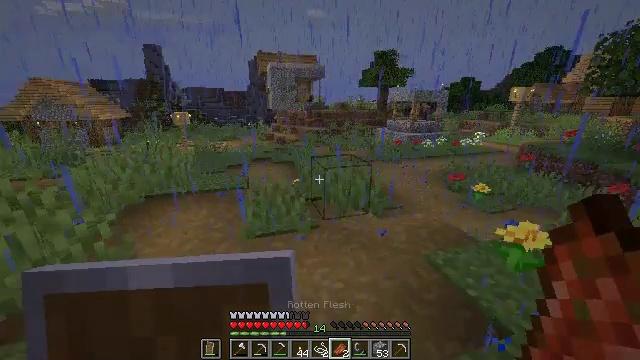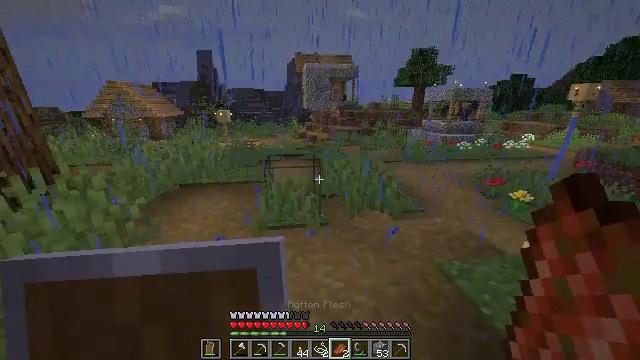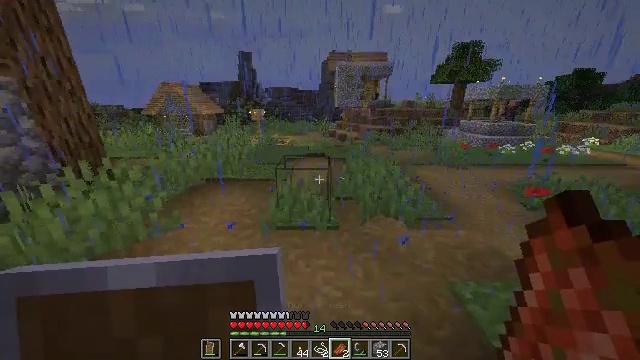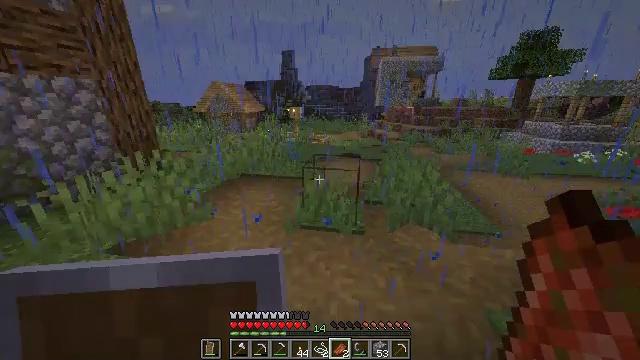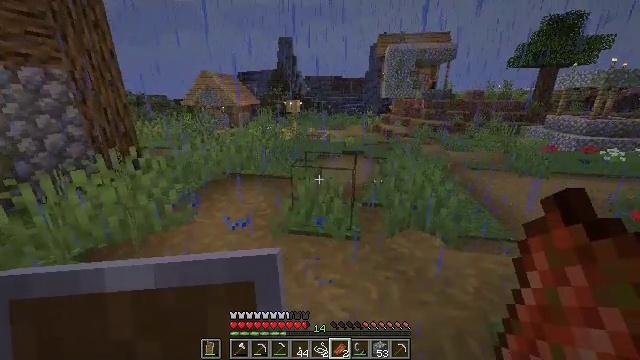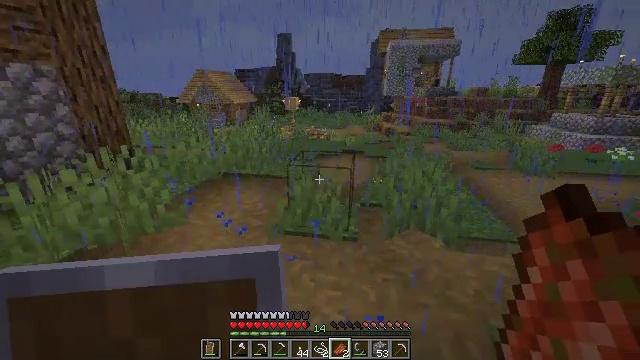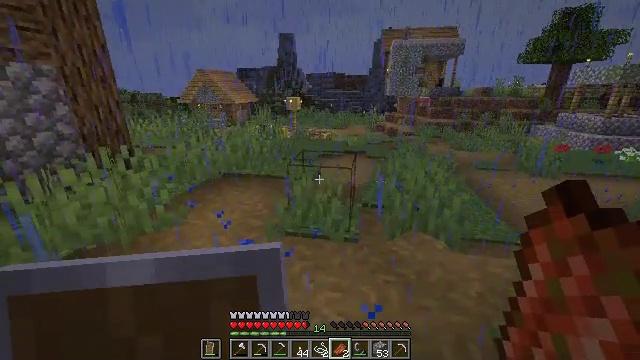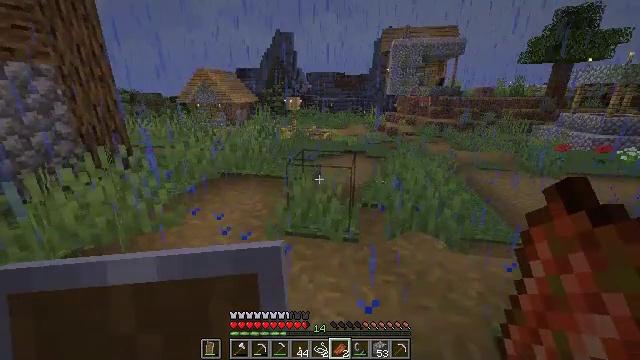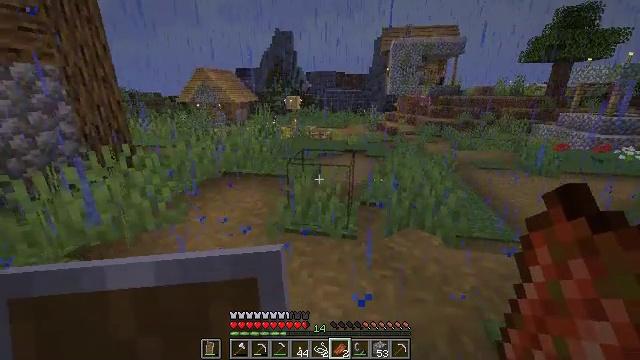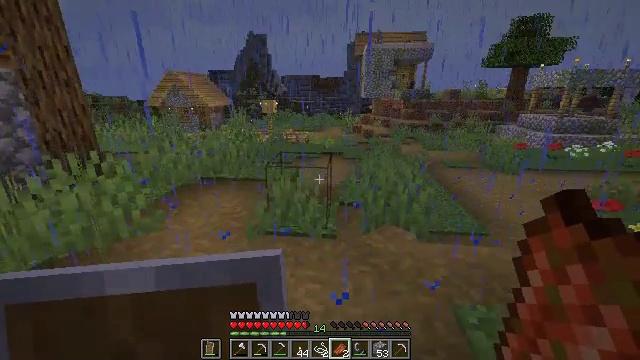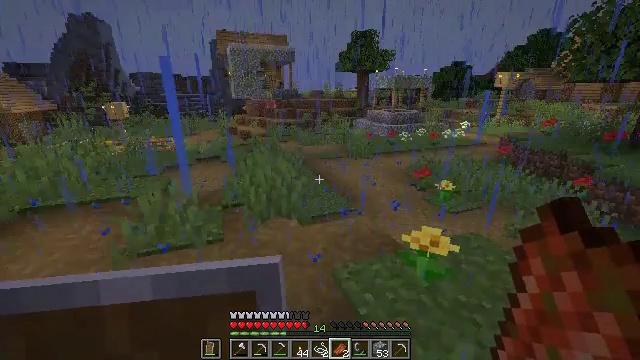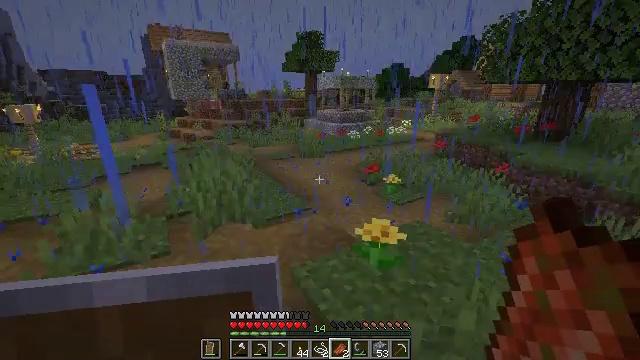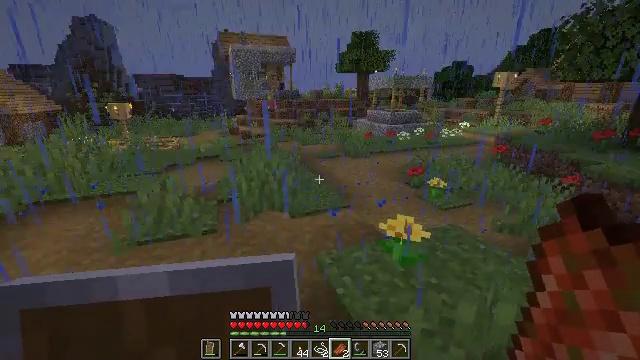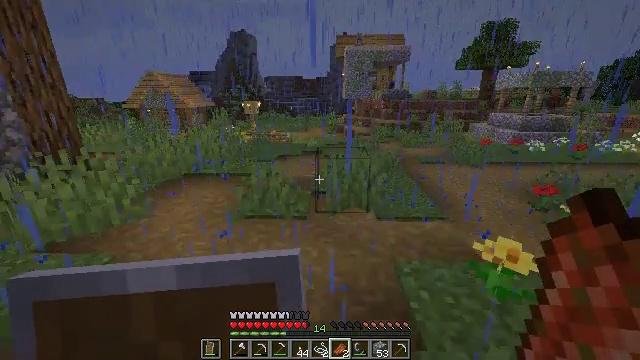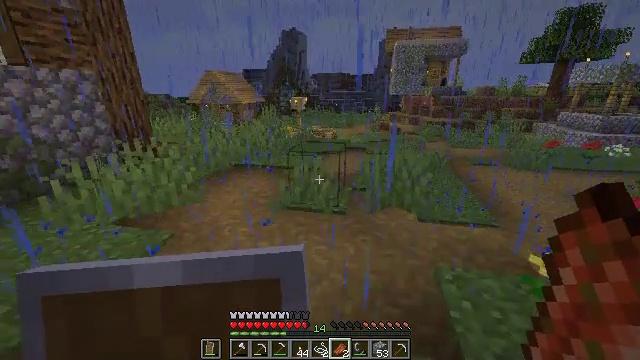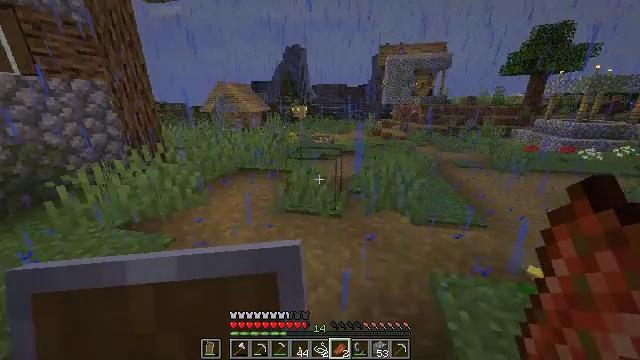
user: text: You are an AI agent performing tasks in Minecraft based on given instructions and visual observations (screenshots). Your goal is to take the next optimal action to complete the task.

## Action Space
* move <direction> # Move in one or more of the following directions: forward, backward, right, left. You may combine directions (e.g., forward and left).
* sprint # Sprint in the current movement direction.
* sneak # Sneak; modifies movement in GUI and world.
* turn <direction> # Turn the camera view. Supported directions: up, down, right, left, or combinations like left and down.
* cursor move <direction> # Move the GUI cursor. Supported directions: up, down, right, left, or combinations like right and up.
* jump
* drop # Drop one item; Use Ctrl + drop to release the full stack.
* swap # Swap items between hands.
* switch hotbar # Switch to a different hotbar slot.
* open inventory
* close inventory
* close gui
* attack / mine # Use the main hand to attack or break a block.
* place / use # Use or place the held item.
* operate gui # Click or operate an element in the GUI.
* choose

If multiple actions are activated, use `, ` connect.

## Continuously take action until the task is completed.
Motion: motion action
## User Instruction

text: Collect the yellow bed from its place.
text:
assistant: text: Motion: move forward and move right, turn left
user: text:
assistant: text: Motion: move right, turn left
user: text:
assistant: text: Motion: turn left
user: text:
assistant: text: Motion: no_op
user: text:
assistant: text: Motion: no_op
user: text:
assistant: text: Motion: no_op
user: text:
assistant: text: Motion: no_op
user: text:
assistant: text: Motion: move back
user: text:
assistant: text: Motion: move back, turn right
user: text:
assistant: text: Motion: move back and move right, turn right
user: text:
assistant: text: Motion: move back and move right, turn right
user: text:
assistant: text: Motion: move right, turn left
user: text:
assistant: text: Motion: move forward, sprint, turn left
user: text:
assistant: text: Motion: move forward, sprint, turn left
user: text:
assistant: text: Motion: move forward, sprint
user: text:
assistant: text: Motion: move forward, sprint
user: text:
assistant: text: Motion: move forward, sprint, turn left
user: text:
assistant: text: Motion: move forward, sprint, turn left
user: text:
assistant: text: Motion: move forward, sprint, jump
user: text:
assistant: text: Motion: move forward, sprint, jump
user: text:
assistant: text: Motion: move forward, sprint, jump
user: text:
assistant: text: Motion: move forward, sprint, turn left, jump
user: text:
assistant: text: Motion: move forward, sprint, turn left, jump
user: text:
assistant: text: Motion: move forward, sprint, jump
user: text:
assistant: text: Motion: move forward, sprint, turn left, jump
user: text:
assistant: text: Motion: move forward, sprint, jump
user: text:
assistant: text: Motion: move forward, jump
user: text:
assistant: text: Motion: move forward, turn left, jump
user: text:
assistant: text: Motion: move forward, sprint, jump
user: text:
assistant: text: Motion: move forward, sprint, jump